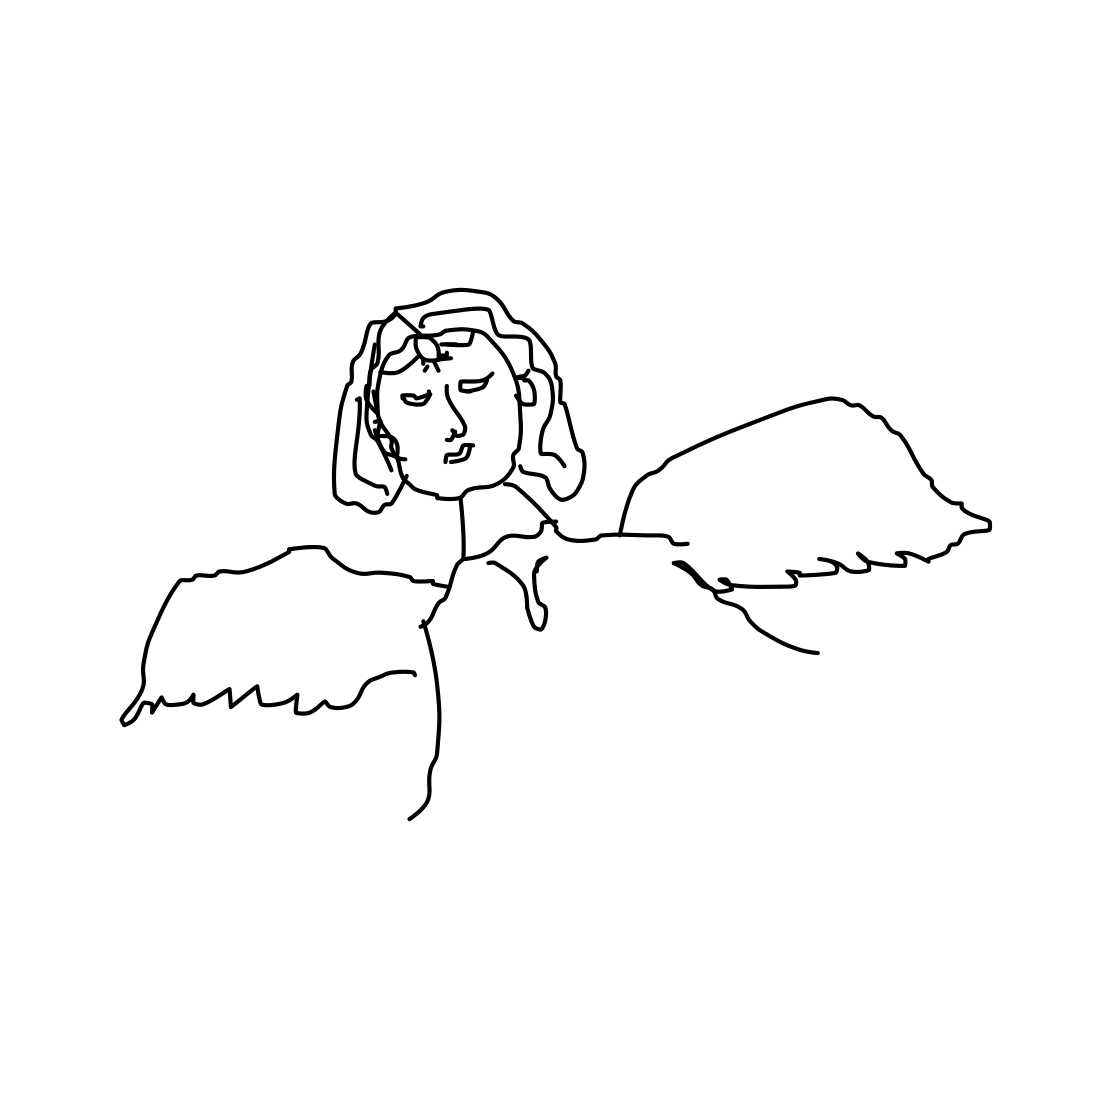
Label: angel